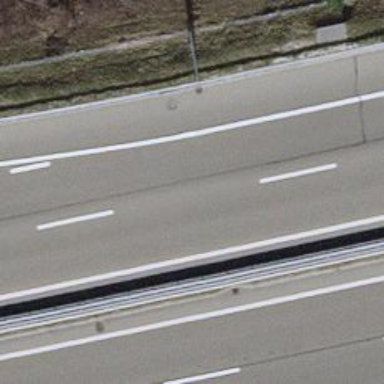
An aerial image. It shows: Asphalt motorway.